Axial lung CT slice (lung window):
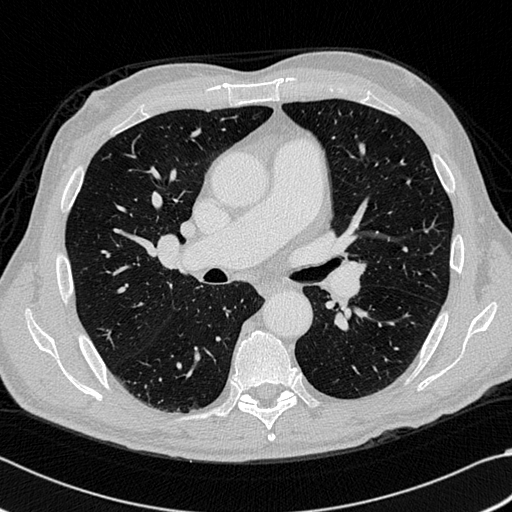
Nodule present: no